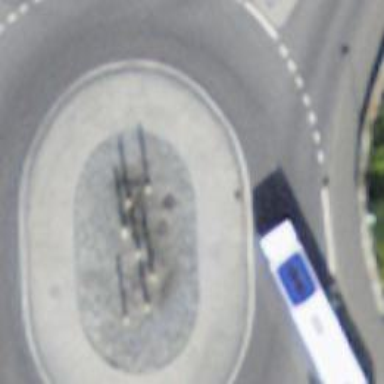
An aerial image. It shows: Tertiary road with asphalt surface leading to roundabout.